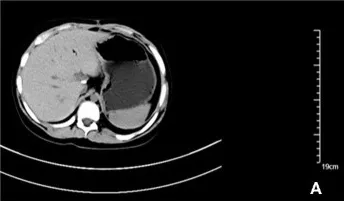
Imaging findings during follow up: there was no abnormal density shadow in the liver, which was consistent with the changes of hepatic caudate lobe resection. Abdominal computed tomography of the abdomen 2 months after the surgery.
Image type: radiology (ct)